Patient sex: M
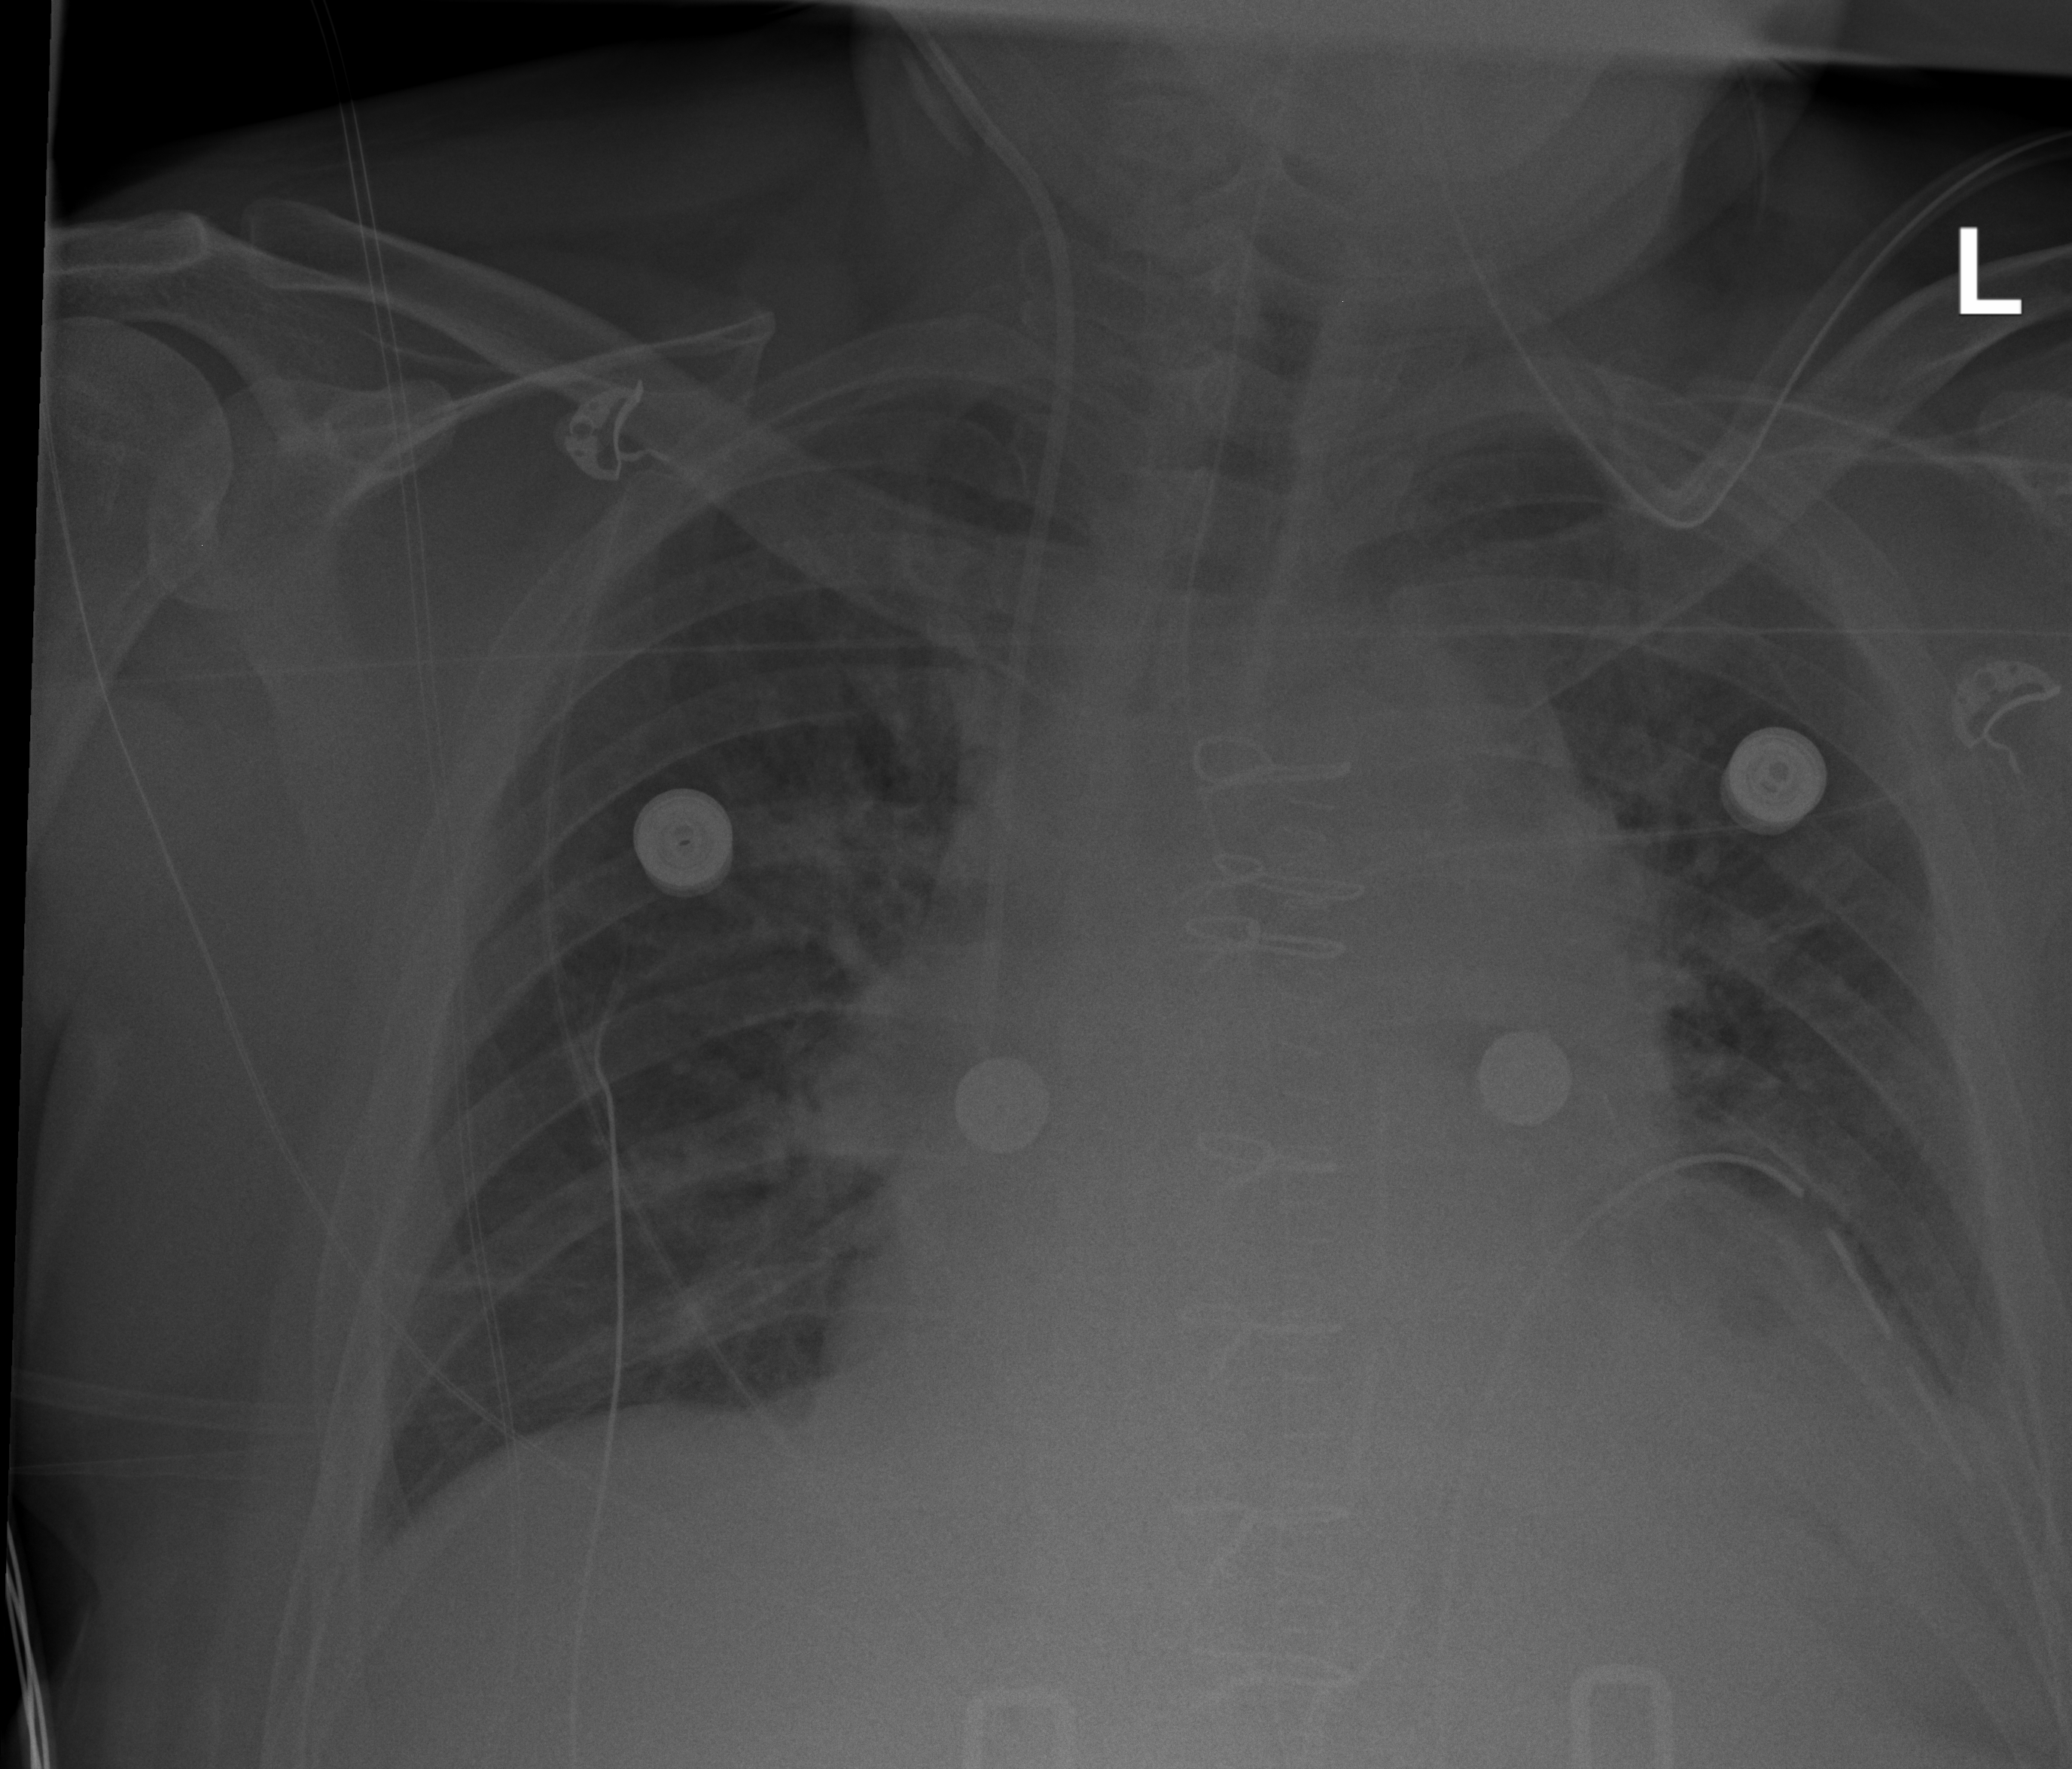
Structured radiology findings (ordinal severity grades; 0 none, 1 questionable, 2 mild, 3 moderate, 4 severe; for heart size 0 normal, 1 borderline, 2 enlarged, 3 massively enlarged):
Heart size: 2
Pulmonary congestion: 2
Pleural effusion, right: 1
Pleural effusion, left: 2
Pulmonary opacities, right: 2
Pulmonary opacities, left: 2
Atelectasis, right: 2
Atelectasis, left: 2